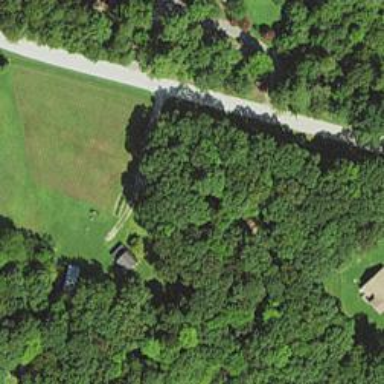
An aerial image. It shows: Driveway.